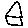
Label: house